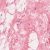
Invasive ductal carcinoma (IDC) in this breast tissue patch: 0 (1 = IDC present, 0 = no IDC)